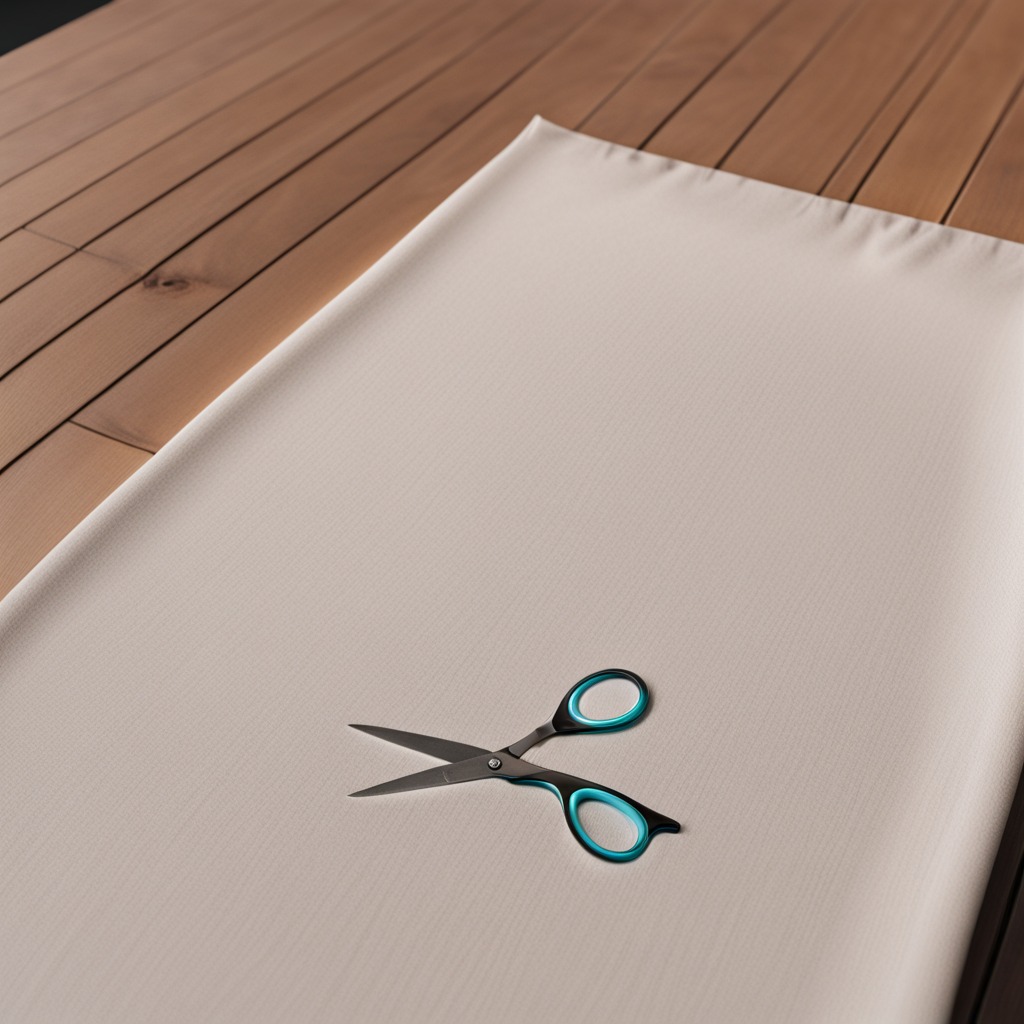
A scissor lies on the wooden table.